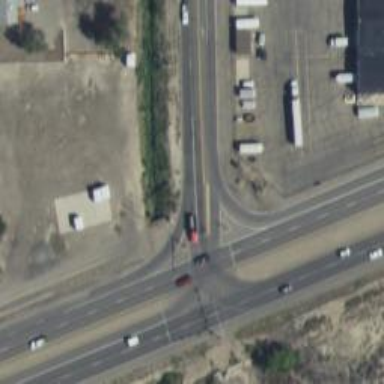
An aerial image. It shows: Trunk link road with asphalt surface.